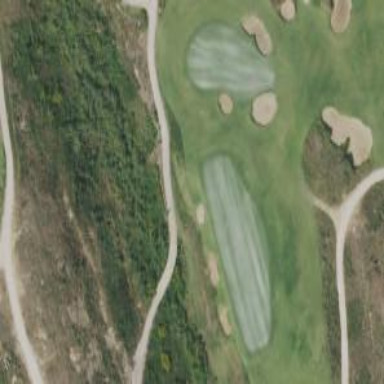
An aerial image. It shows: View of golf hole.